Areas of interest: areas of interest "Library"
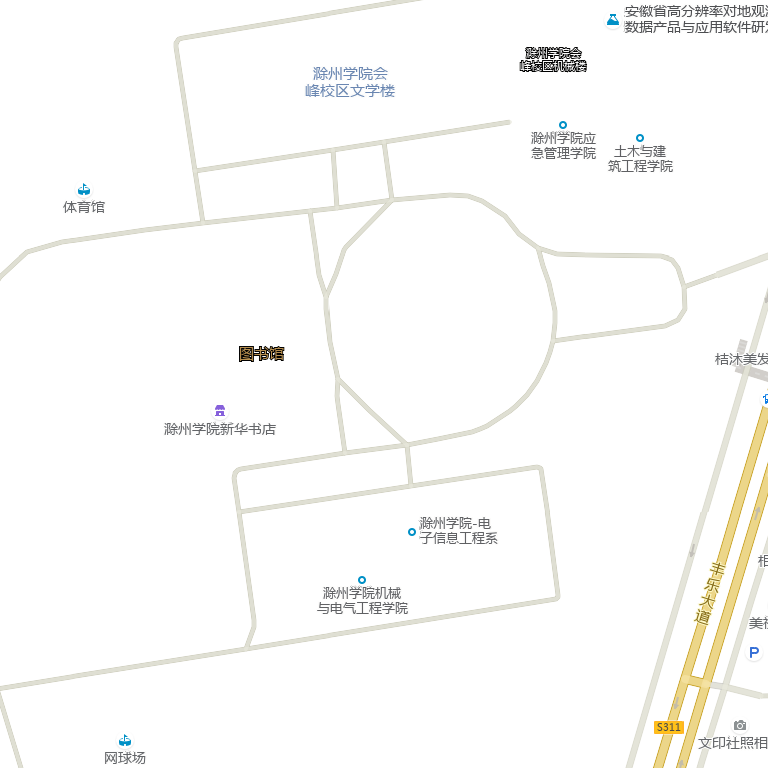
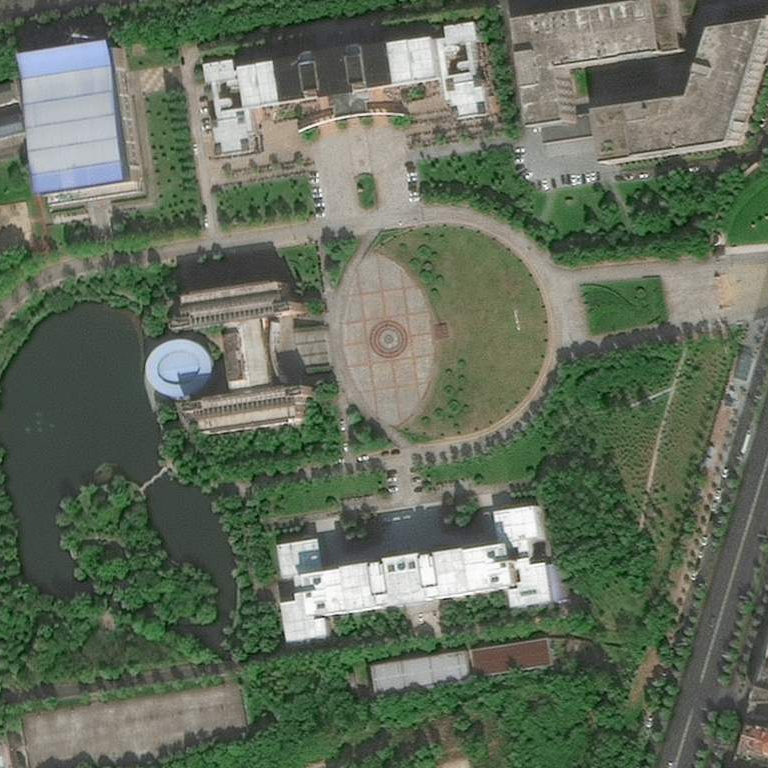